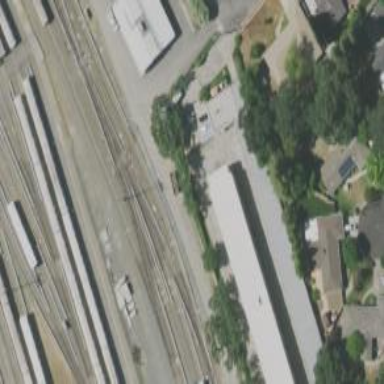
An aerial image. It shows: Yard area with electrified rail tracks.